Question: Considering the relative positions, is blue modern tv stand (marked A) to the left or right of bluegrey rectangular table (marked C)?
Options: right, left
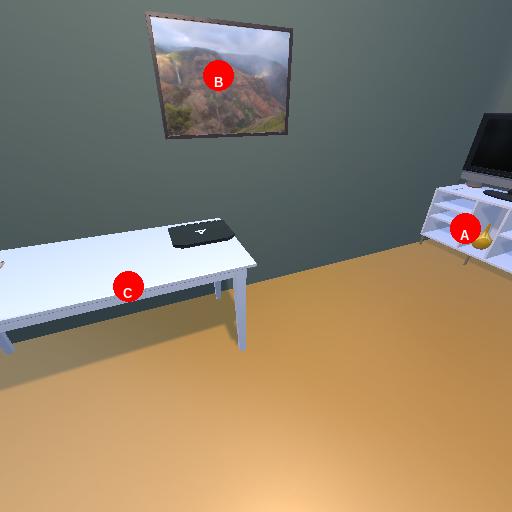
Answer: right